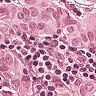
Metastatic tissue present: yes